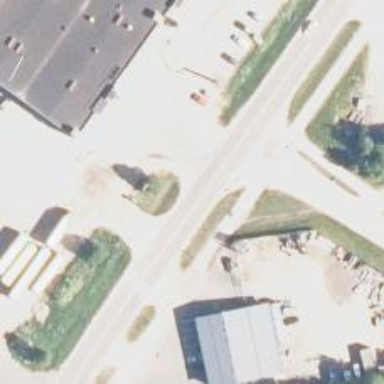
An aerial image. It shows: Uncontrolled road crossing.